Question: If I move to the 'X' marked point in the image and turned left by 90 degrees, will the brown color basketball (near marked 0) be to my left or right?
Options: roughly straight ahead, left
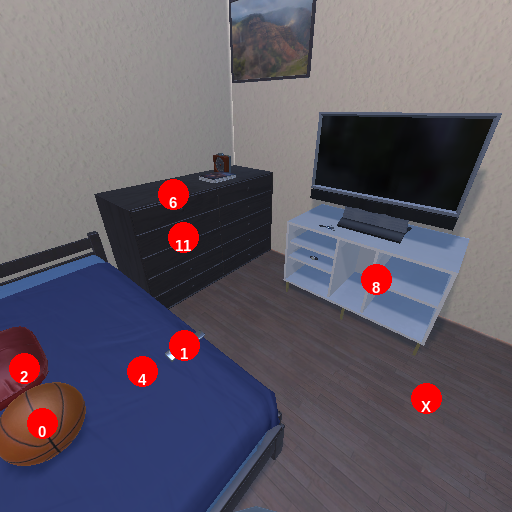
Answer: roughly straight ahead